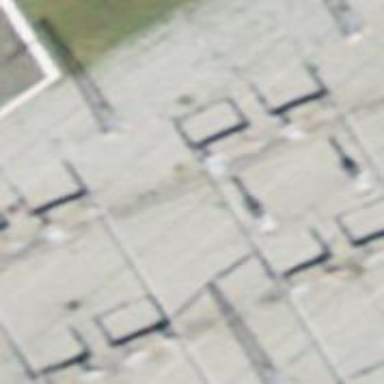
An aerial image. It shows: Power line carrying busbar.